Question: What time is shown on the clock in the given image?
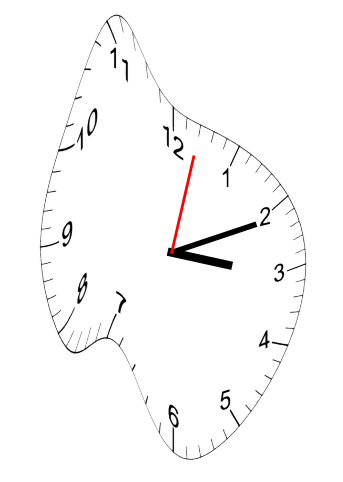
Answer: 03:11:02